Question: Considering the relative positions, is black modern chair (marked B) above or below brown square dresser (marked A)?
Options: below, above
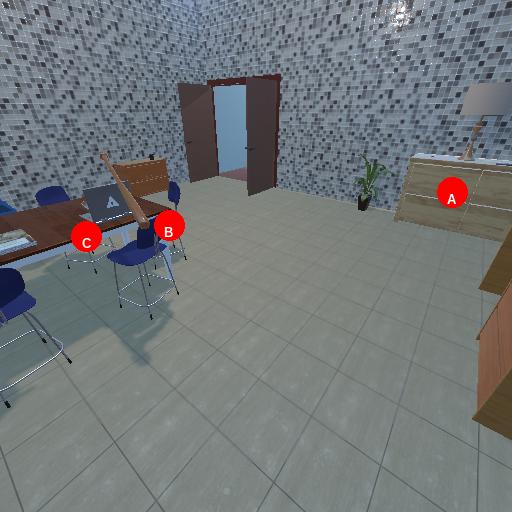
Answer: below